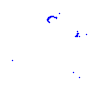
Particle: proton